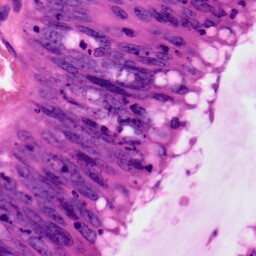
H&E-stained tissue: Colon